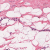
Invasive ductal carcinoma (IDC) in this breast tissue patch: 0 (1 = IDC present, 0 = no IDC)